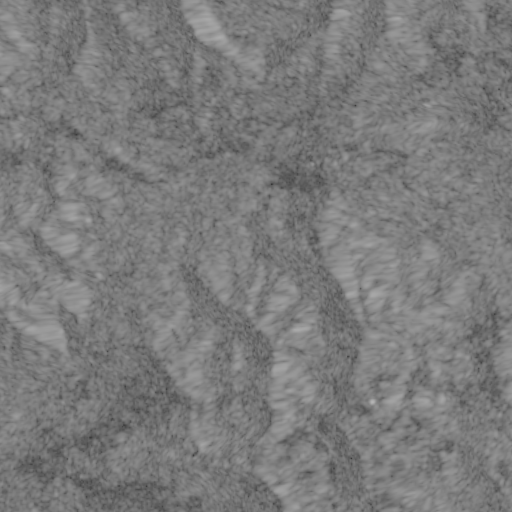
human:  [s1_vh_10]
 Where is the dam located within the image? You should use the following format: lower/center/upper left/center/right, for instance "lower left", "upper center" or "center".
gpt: The dam is located in the center of the image.
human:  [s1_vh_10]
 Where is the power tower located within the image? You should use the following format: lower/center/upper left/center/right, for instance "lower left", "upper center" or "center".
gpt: The power tower is located in the upper right of the image.
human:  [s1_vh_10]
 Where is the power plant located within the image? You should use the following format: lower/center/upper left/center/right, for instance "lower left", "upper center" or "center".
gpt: There is no power plant in the image.

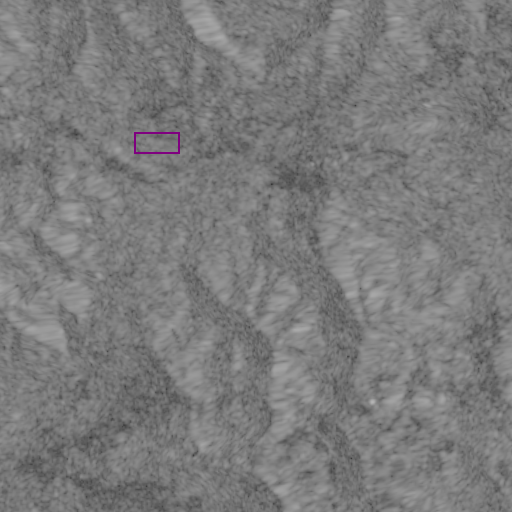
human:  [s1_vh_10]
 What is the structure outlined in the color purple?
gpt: The structure outlined in purple is a crop field.
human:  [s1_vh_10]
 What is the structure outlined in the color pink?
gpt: There is no pink outline.